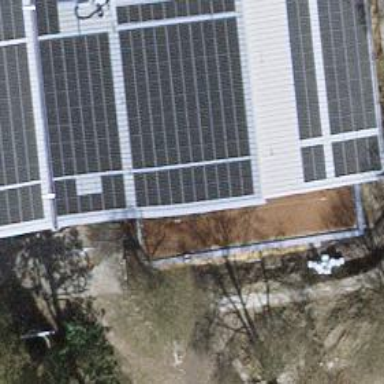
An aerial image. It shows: Solar power generator using photovoltaic panels.